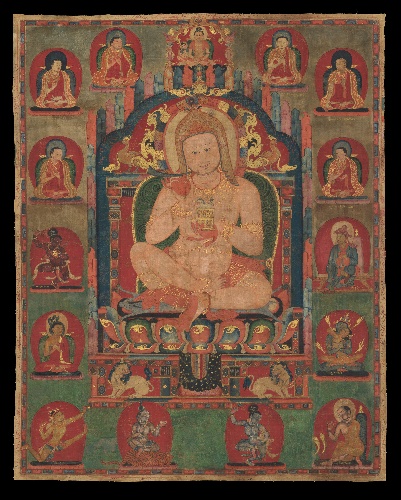
Date: ca. 1350
Object type: Painting
Classification: Paintings
Medium: Distemper on cloth
Culture: Eastern Tibet, Kham, Riwoche monastery
Dimensions: 27 x 21 1/2 in. (68.6 x 54.6 cm)
Department: Asian Art
Credit line: Purchase, Friends of Asian Art Gifts, 1987
Accession year: 1987
Repository: Metropolitan Museum of Art, New York, NY
Tags: Animals|Men|Portraits